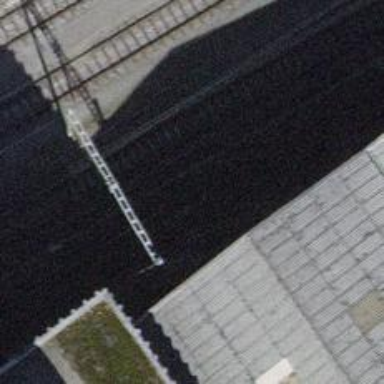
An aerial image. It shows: Railway switch.